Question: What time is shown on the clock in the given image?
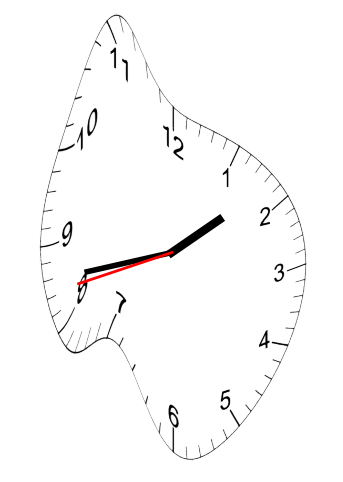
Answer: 01:42:42